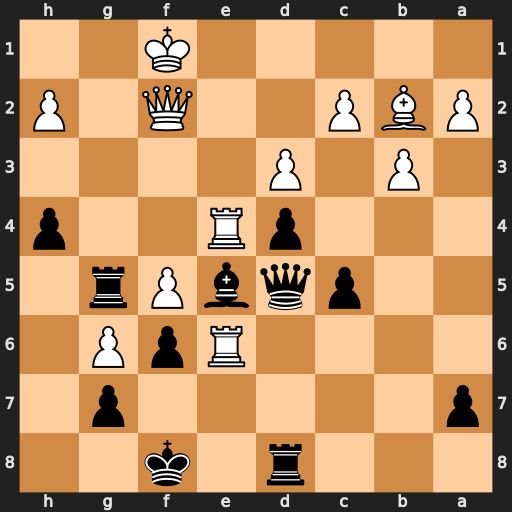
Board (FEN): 3r1k2/p5p1/4RpP1/2pqbPr1/3pR2p/1P1P4/PBP2Q1P/5K2
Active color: b
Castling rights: -
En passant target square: -
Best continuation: Bg3 hxg3 Rxf5